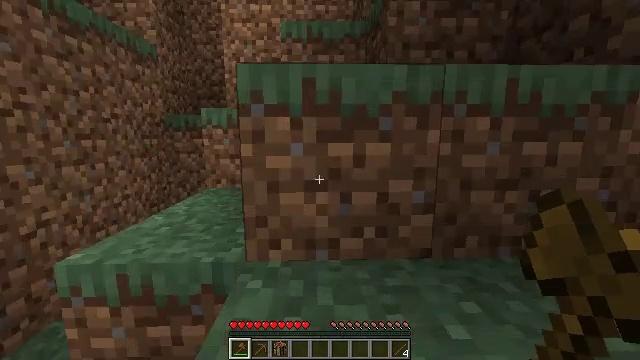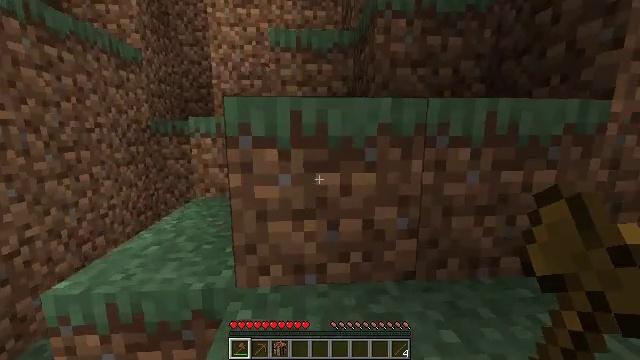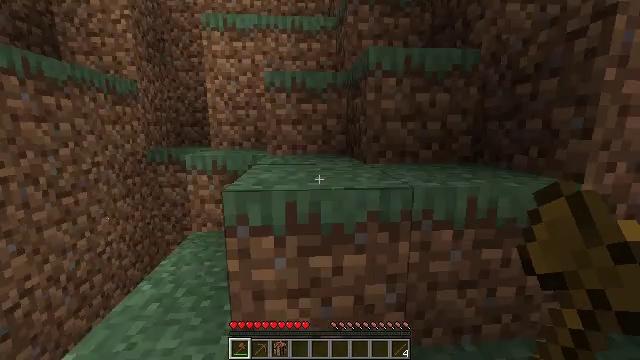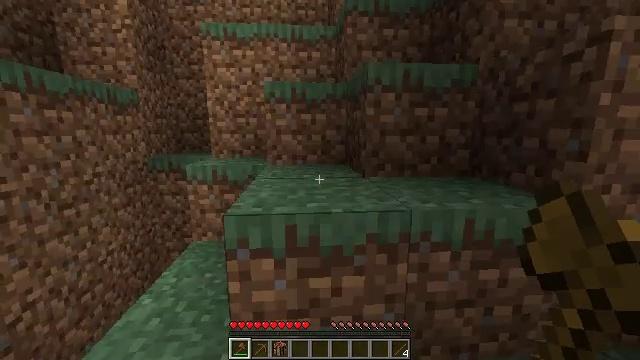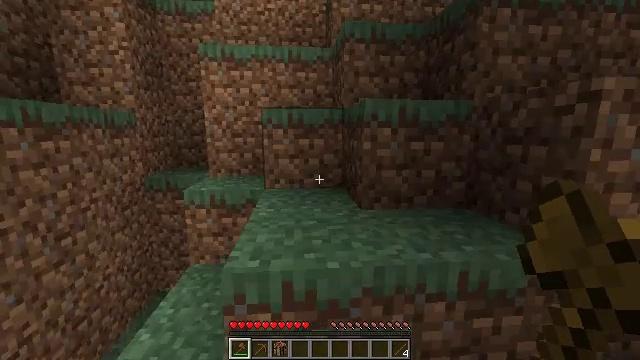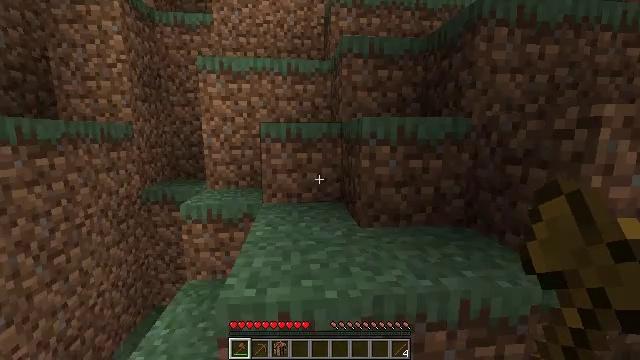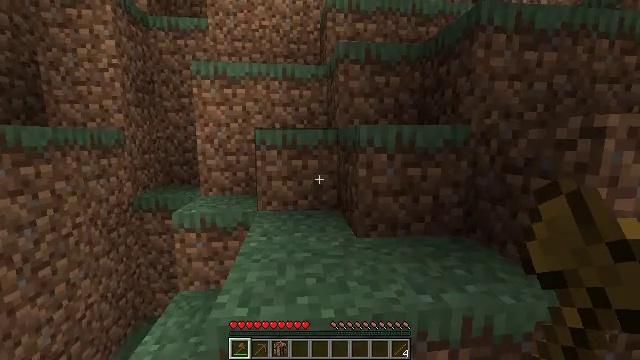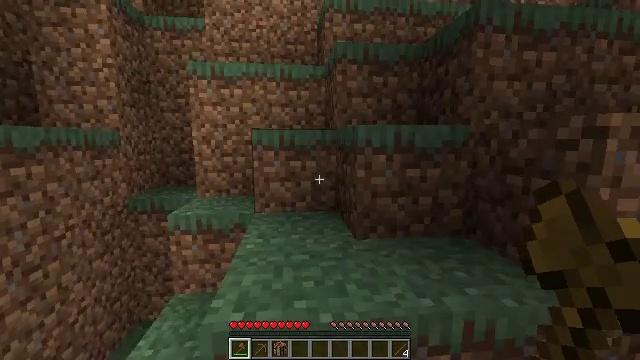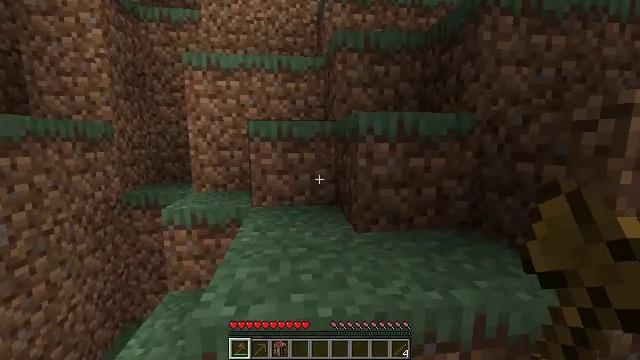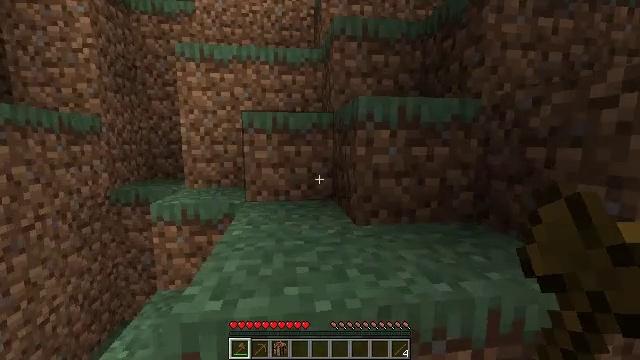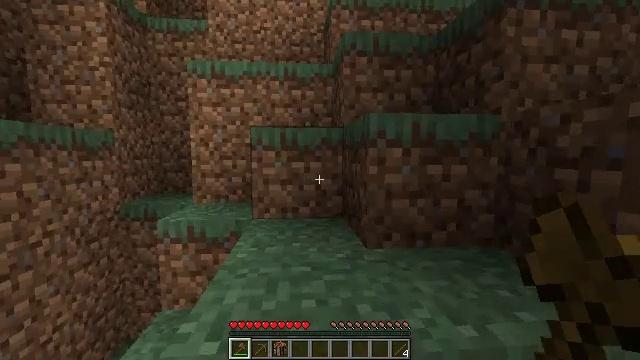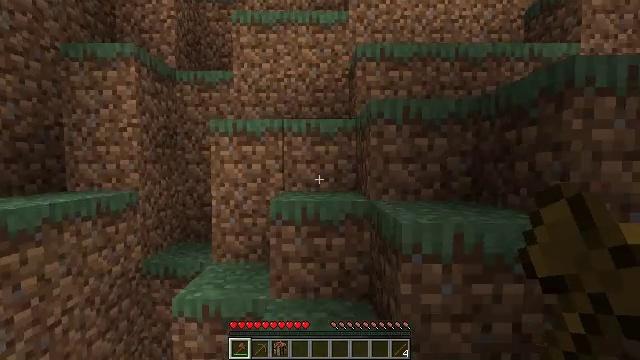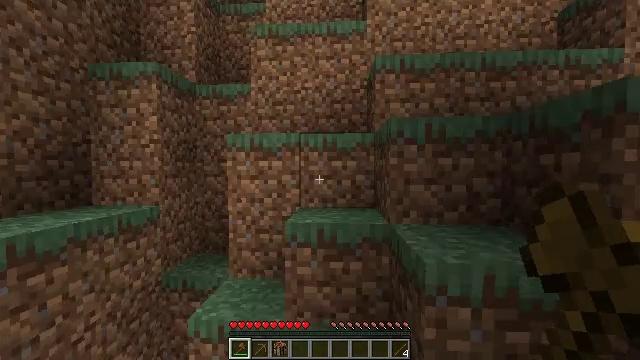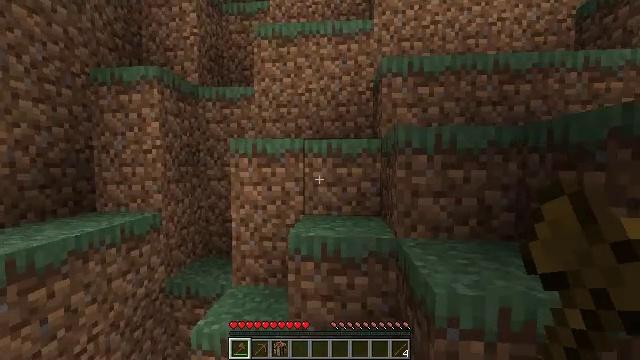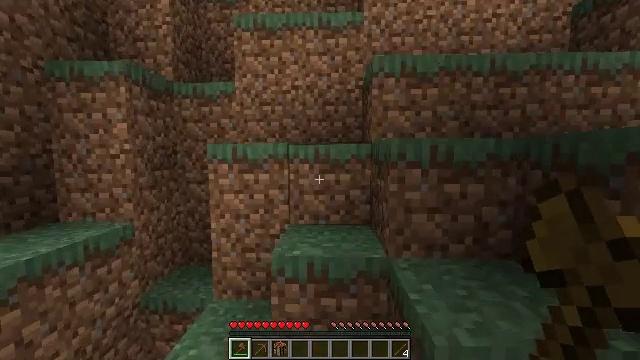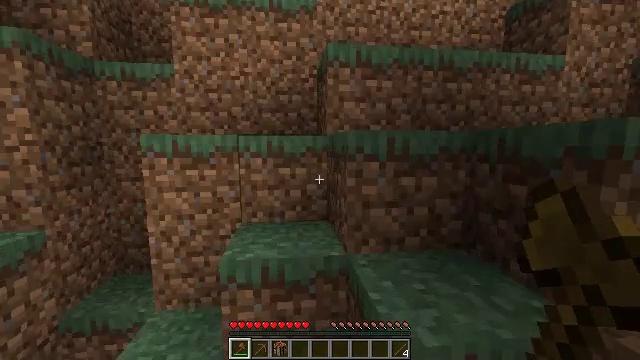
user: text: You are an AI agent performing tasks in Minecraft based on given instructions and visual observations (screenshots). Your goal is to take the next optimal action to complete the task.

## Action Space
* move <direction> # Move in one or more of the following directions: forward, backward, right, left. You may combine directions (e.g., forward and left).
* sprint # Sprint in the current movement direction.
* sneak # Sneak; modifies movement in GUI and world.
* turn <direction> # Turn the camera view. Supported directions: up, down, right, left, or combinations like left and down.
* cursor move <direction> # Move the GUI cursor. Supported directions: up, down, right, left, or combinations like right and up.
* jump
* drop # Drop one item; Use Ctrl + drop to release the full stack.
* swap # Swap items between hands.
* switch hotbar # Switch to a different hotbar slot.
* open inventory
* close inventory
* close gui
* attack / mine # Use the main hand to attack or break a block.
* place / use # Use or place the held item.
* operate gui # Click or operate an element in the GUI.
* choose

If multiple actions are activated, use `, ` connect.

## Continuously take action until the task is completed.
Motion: motion action
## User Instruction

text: Harvest sweet berries by mining the bush.
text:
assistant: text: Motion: move forward, turn right and down, jump
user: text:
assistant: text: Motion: move forward, turn right, jump
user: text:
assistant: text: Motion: move forward, jump
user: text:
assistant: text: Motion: move forward
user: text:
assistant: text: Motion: move forward, turn up
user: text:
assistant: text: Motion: move forward
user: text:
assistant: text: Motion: move forward
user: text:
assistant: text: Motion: move forward
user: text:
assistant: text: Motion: move forward
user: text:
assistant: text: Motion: move forward, turn left and up, jump
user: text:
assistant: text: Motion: move forward, turn left and up, jump
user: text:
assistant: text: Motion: move forward, turn left, jump
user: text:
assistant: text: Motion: move forward, turn left and down, jump
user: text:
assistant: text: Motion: move forward, turn right and down, jump
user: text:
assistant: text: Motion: move forward, turn right and down
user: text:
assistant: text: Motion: move forward, turn right and down
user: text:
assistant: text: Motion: move forward and move left, turn right and down
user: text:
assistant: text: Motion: move forward and move left
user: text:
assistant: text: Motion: move forward and move left, turn left
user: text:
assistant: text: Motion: move forward, turn left and up
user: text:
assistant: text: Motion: move forward, turn left and up
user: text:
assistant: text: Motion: move forward, turn left
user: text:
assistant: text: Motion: move forward, jump
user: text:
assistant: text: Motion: move forward, jump
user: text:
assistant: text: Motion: move forward, turn right, jump
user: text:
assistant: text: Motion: move forward, turn right
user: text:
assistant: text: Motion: move forward, turn right
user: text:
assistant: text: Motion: move forward and move right, turn right
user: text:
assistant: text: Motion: move forward and move right
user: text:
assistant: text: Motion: move forward and move right